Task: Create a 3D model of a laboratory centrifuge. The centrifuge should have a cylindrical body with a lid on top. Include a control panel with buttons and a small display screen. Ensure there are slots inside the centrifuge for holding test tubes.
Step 197:
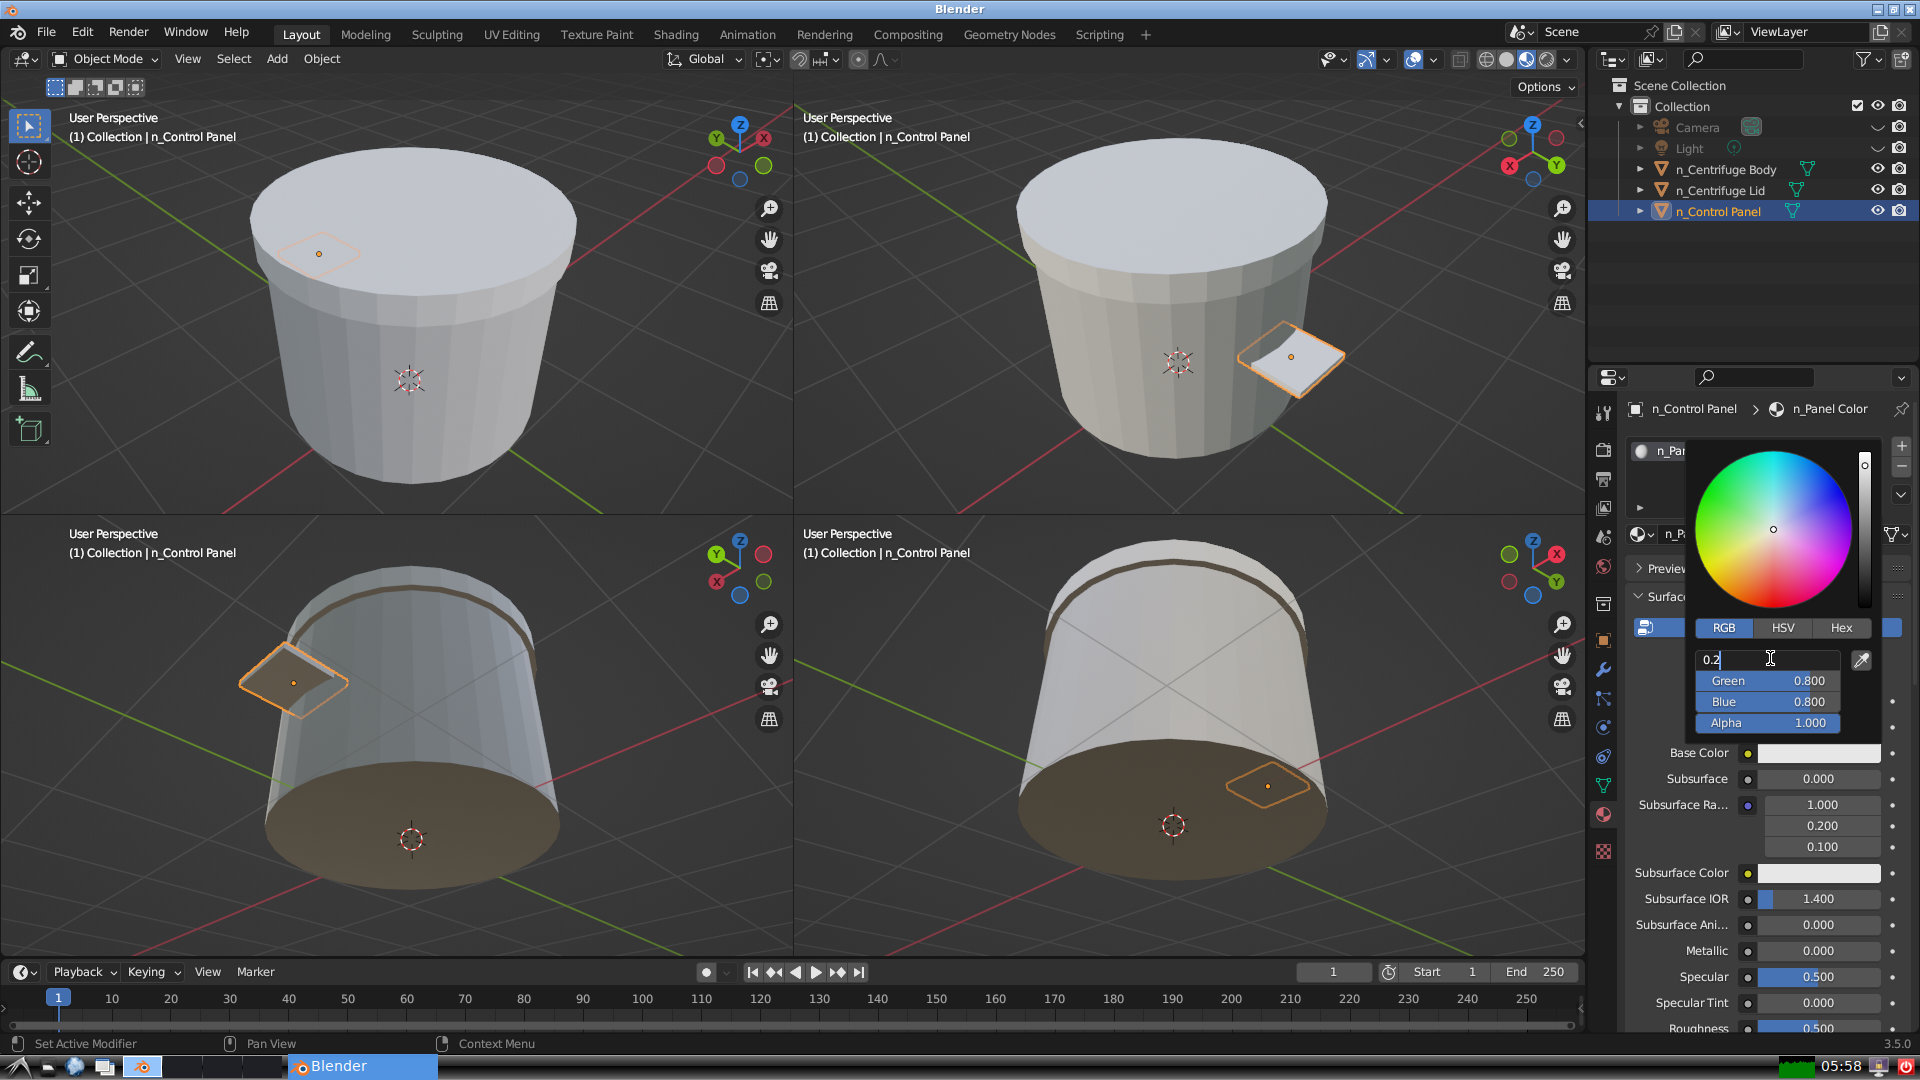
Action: {"key_press": ['Return']}